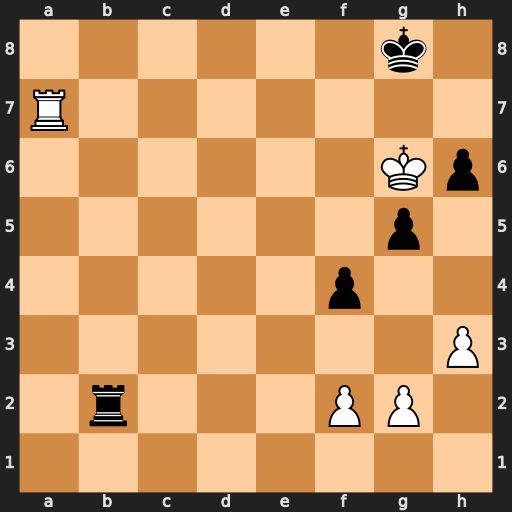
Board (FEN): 6k1/R7/6Kp/6p1/5p2/7P/1r3PP1/8
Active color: w
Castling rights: -
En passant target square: -
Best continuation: Ra8+ Rb8 Rxb8#